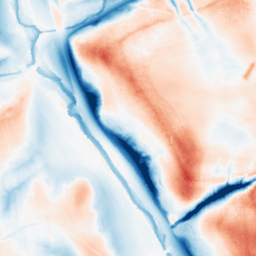
Category: classical
Decomposition family: gaussian_anisotropic
Decomposition parameters: sigma_x: 20
sigma_y: 10
Upsampling method: regularized
Upsampling parameters: scale: 2
lambda_reg: 0.001
Upsampling scale: 2